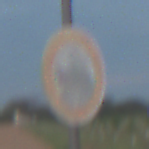
Verkehrszeichen: VerbotFahrzeugeAllerArt
Umgebung: Outdoor, Nature
Tageszeit: SunriseSunset
Wetter: PartlyCloudy
Licht: Natural
Jahreszeit: NotSpecified
Kontrast: LowContrast